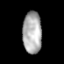
Tissue: prostate
Cell type: T cells
Senescence score: 0.7039
Nuclear area (px): 777
Mean DAPI intensity: 174.314